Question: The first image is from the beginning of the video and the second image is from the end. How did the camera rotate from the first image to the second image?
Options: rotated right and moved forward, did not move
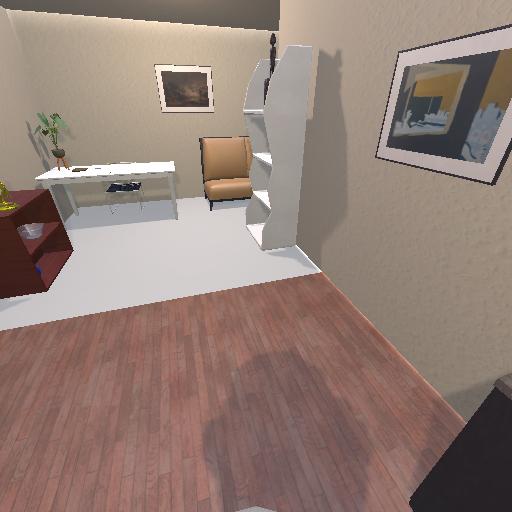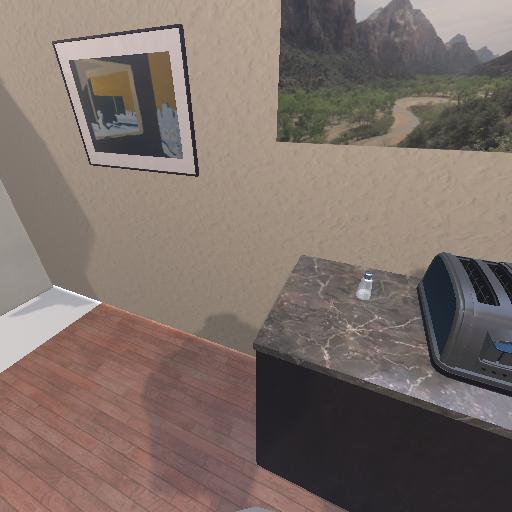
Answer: rotated right and moved forward